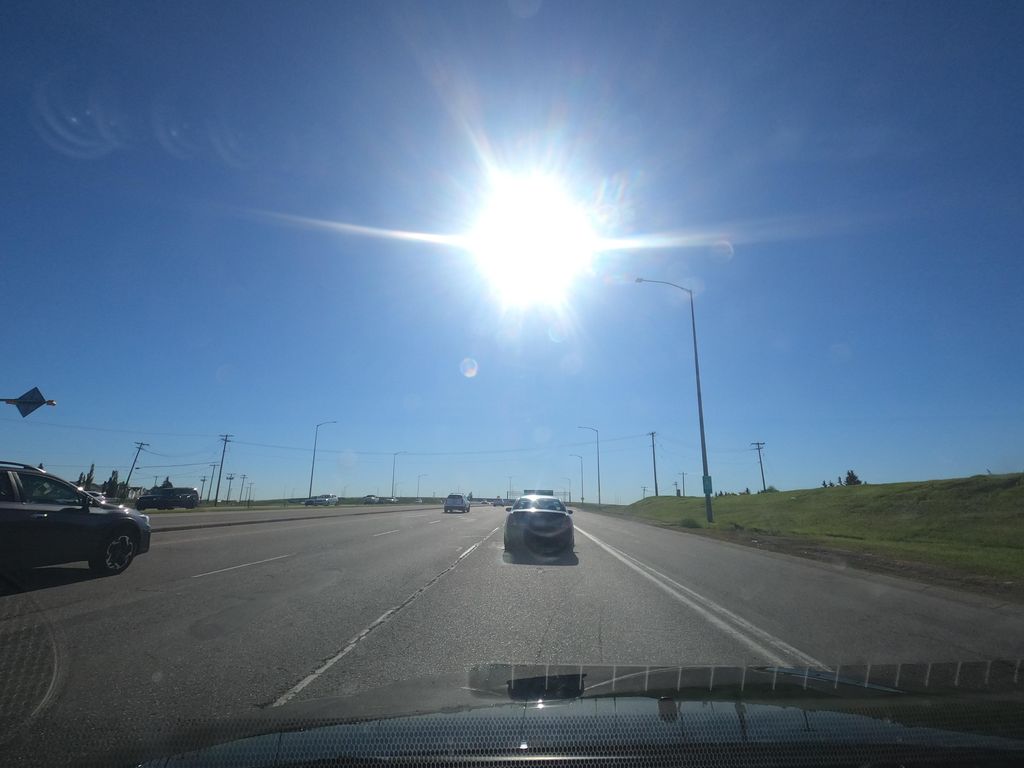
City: calgary